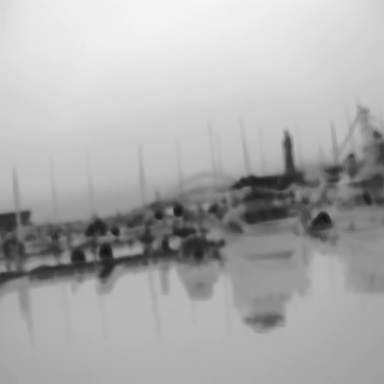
There are two canoes in the infrared image.